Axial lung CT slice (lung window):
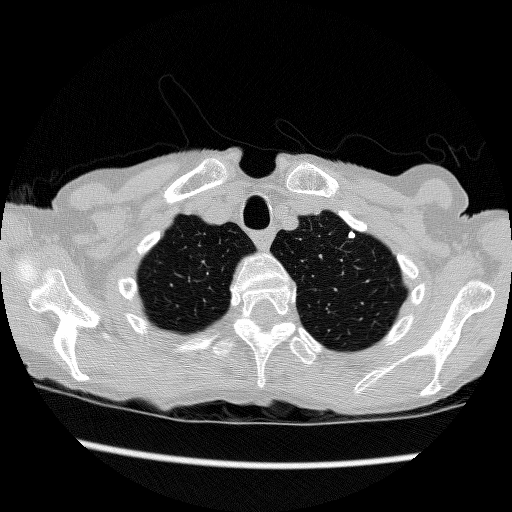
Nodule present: yes
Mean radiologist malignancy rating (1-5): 1.75